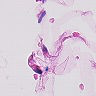
Metastatic tissue present: no